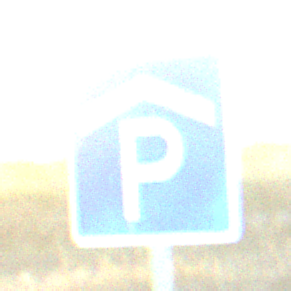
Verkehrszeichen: Parkhaus
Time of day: SunriseSunset
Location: Outdoor (Nature)
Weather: PartlyCloudy
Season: NotSpecified
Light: Natural